Field crop: maize
Growth stage: 2
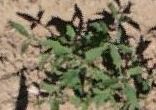
Species: atriplex